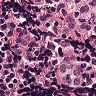
Metastatic tissue present: no